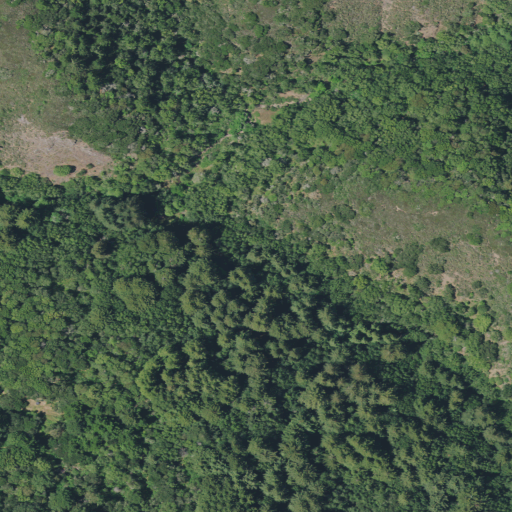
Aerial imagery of valley in California named Redwood Canyon containing evergreen forest, mixed forest, shrub, and deciduous forest